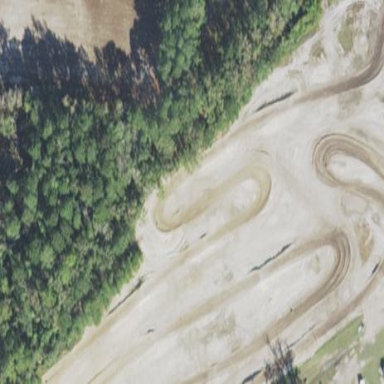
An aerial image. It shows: Motocross raceway for thrilling motocross sports.